Question: I'm looking for jQuery HTML scroller plugin that will have swipe navigation on mobile devices and will work on desktop too.
Basically I need to rotate news using swipe gesture, like on iPad IMDB app, just in browser.
Here is screenshot of it:

While searching I've found iScroll and Sencha Touch scripts, but they are too "fat".
Can anyone recommend something like this?
Thank you.
: Just found <URL> on codecanyon, exactly what I need. Sadly it's commercial.
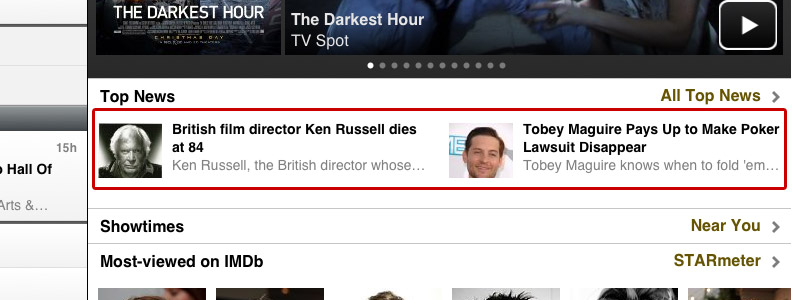
Answer: You need to make use of the 'touchstart' and 'touchmove' events (there's also a 'touchend' event but it's not needed in this case), they work the same way as mouse events in a sense.
The following below is a concept example as I've never personally used these before, but it should be fairly on point.
'''
var startX = 0, startY = 0;
$('.selector.').bind('touchstart', function(event) {
startX = event.touches[0].pageX;
startY = event.touches[0].pageY;
});
$('.selector.').bind('touchmove', function(event) {
endX = event.touches[0].pageX;
endY = event.touches[0].pageY;
if (startX - 100 < endX)
{
// SWIPE LEFT CODE HERE
// The startX - 100 is to give some leeway for the user, they have to
// move there finger at least 100 pixel difference to the left to trigger
}
elseif (endX > startX + 100)
{
// SWIPE RIGHT CODE HERE
// The startX + 100 is to give some leeway for the user, they have to
// move there finger at least 100 pixel different to the right to trigger
}
});
'''
The basic concept is you have a 'touchstart' event and log the position they start at and a 'touchmove' event to determine which way they are swiping, if the x is lower they're swiping left, x higher then right, y higher then up and y lower then down.
This looks like a good resource to check out <URL>